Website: apple
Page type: customer-info-address
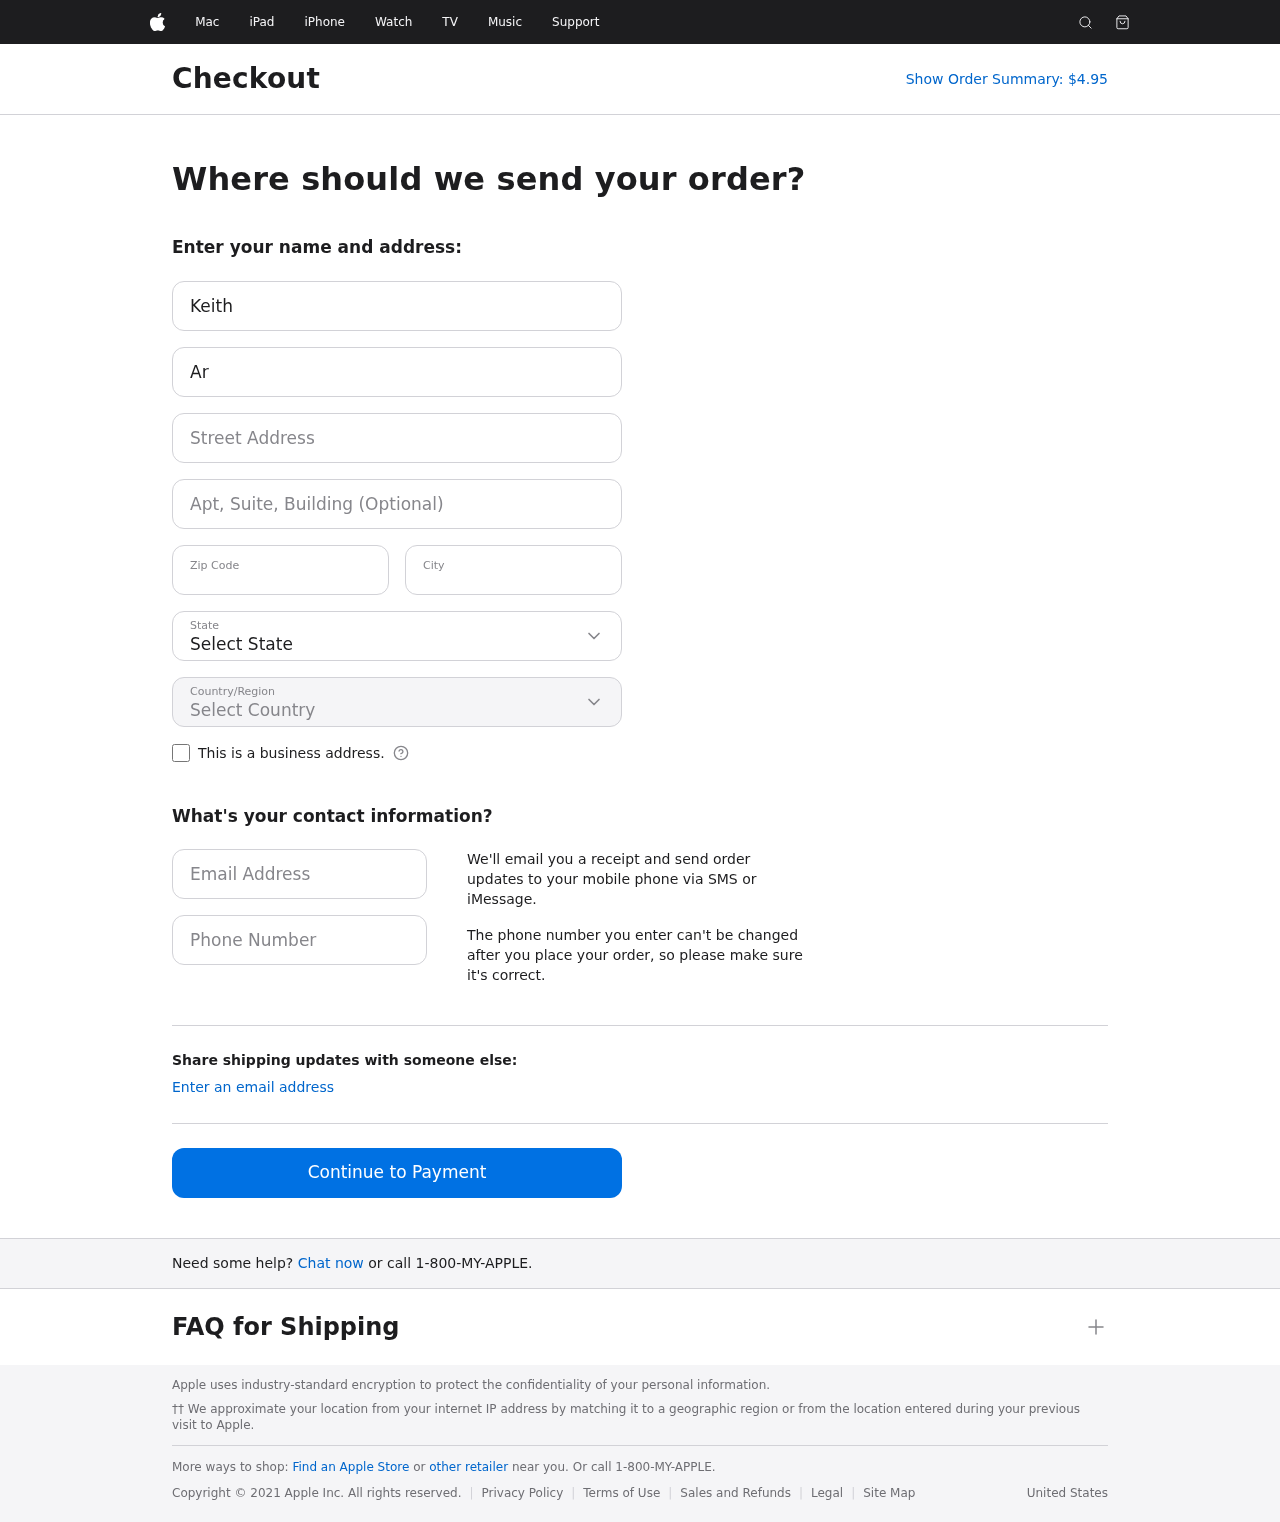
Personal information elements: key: PII_CITY
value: Virginiamouth
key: PII_COUNTRY
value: United States
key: PII_EMAIL
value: keith_arias@hotmail.com
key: PII_FIRSTNAME
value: Keith
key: PII_LASTNAME
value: Arias
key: PII_PHONE
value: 7947582709
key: PII_POSTCODE
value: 11930
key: PII_STATE
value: Maryland
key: PII_STREET
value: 25001 Shawn Run Apt. 297
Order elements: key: ORDER_TOTAL
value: Show Order Summary: $4.95